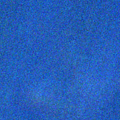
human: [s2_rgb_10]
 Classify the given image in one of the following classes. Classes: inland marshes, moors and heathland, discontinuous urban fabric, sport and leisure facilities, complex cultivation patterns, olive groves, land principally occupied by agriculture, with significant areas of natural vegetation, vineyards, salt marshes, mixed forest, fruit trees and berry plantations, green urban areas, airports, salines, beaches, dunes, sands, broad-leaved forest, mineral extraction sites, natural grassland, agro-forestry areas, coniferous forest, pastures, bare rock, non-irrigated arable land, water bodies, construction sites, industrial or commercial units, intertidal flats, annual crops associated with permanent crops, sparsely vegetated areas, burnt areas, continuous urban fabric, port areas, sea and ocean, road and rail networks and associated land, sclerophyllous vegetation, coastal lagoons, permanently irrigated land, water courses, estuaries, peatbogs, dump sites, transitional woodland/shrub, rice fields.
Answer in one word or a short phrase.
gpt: non-irrigated arable land, mixed forest, water bodies